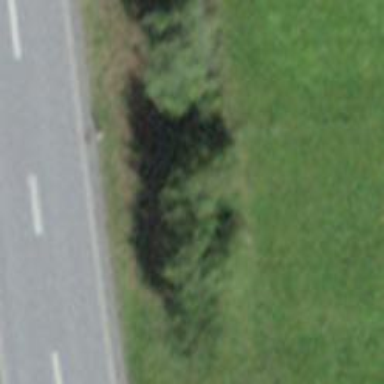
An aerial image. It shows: Hedge barrier.